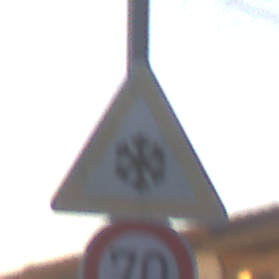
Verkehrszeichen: SchneeOderEisglaette
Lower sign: Geschwindigkeit70
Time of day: SunriseSunset
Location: Outdoor (Urban)
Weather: Clear
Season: NotSpecified
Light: Natural